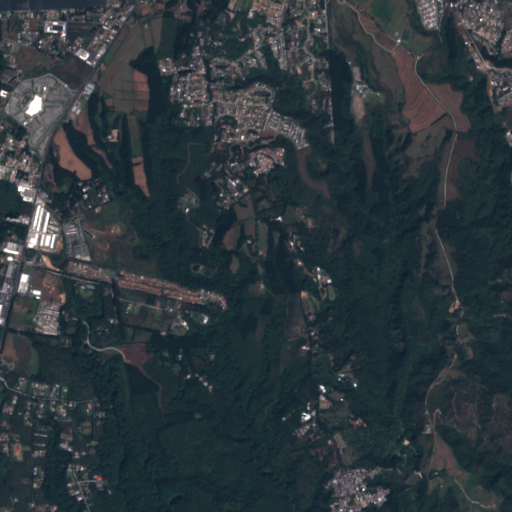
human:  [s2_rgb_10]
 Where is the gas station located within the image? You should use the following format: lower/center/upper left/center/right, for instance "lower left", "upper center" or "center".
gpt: The gas station is located in the upper left of the image.
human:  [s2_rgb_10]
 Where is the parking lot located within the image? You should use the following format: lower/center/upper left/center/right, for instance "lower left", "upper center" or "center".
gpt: The parking lot is located in the upper left of the image.
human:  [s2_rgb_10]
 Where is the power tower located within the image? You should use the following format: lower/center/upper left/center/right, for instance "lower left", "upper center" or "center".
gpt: The power tower is located in the left of the image.
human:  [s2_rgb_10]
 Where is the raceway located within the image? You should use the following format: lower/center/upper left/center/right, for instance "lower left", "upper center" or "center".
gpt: The raceway is located in the upper left of the image.
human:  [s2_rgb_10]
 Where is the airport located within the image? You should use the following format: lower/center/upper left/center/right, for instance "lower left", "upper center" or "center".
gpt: There is no airport in the image.